Question: Hello guys I have a sample gridview
Here's what i want to happen.
When I open the form i load top 100 of data from the server in to the gridview. When I scroll down and reach the end of the scroll bar I want to load another data from 101 - 200.
so the data in the gridview is 1 to 200.
How do I determine if the scroll bar reach the end?
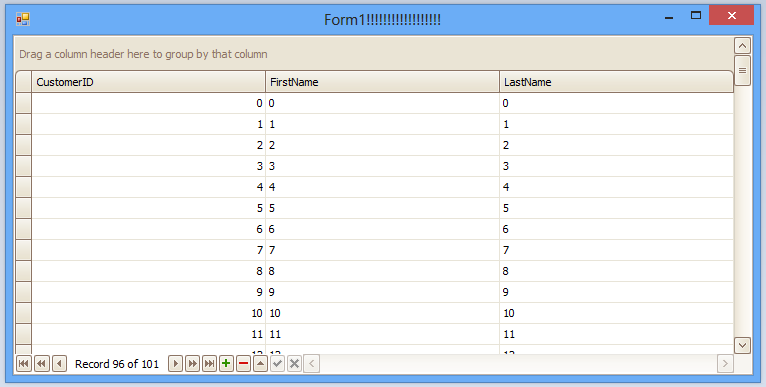
Answer: Depending on the version of XtraGrid you are using - perhaps you should check out <URL>
It's a datasource that dynamicly get rows, when they come into view.
The great thing about this is - that it's a standard DevExpress component - so you don't have to invent anything youself.
OR:
You could force that behavior with some thing like this:
'''
private bool _working = false;
private void view_RowStyle(object sender, RowStyleEventArgs e)
{
if(_working) return;
var view = sender as GridView;
if (view != null)
{
int lastRowIndex = (view.GridControl.DataSource as BindingSource).Count;
if (view.IsRowVisible(lastRowIndex) == RowVisibleState.Visible)
{
_working = true;
//go get more rows.
_working = false;
}
}
}
'''
This assumes that you are using a 'BindingSource' (if not, the you must change the cast type).
I handle the 'RowStyle' event because the code in this event are executed "all time time".